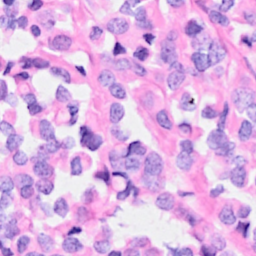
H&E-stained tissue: Breast